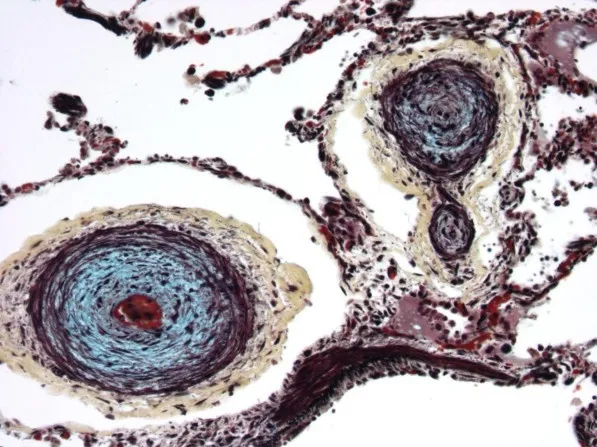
Histology of the lung. Movat pentachrome stain.
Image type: pathology (van_gieson)